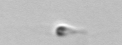
Label: flagellate_morphotype3